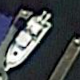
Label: Civil_yacht